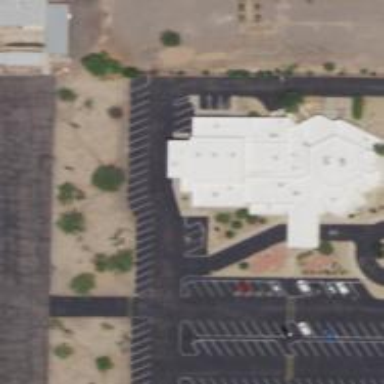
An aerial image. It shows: Parking space.